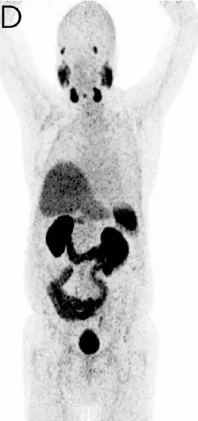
PSMA imaging before and after targeted radioligand therapy with 177Lu-PSMA-617. A 73-year-old male with mCRPC in 2017 with multiple bone and lymph node metastases with increased PSMA expression. 2019). After the fourth dose of [177Lu]-PSMA-617, the [68Ga]-PSMA-11 PET MIP image shows multiple decreased or disappeared metastases. No evidence of PSMA-positive lymph nodes or new metastases and very mild uptake was noted in the central skeleton and sternum. Overall, no new and no intense PSMA-avid lesions were noted.
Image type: radiology (pet)